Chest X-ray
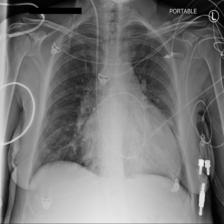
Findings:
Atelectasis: negative
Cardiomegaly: negative
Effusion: negative
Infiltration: negative
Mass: negative
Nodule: negative
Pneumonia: negative
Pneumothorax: negative
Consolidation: negative
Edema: negative
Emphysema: negative
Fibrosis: negative
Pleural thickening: negative
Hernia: negative